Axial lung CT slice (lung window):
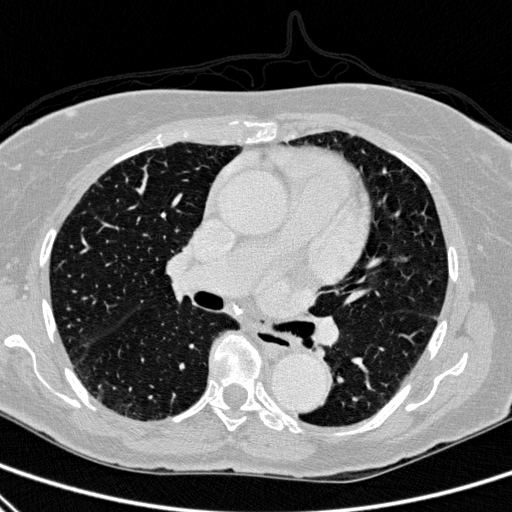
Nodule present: no